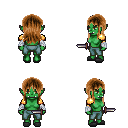
a pixel art fantasy rpg character, female body template, orc, green skin, gold arm armor, teal pants, brown unkempt hairstyle, white cloth bandages, gray slippers, dagger, four views (front, back, left, right), 2x2 character sprite sheet, small pixel art, hard edges, no anti-aliasing